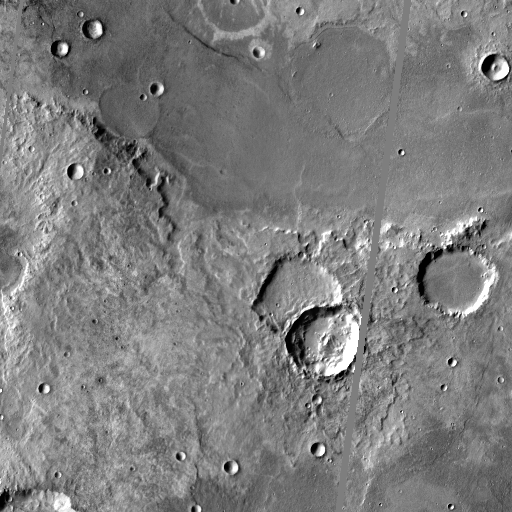
Crater classes present: Background, Other, Layered, Buried